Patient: sex M, age 85
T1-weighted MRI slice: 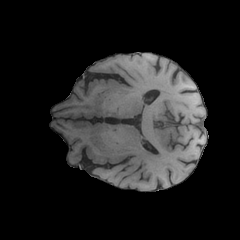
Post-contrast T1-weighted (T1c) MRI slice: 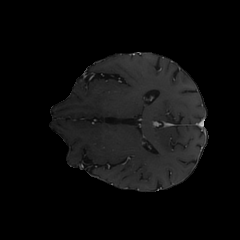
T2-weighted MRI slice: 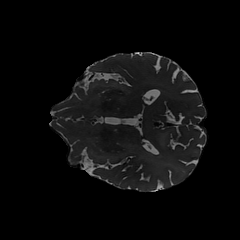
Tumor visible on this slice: yes
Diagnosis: Glioblastoma, IDH-wildtype
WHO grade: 4